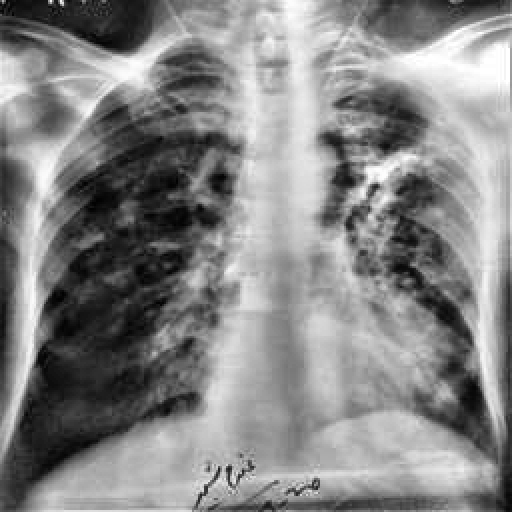
Finding: TUBERCULOSIS